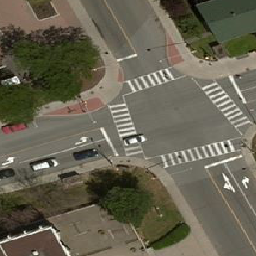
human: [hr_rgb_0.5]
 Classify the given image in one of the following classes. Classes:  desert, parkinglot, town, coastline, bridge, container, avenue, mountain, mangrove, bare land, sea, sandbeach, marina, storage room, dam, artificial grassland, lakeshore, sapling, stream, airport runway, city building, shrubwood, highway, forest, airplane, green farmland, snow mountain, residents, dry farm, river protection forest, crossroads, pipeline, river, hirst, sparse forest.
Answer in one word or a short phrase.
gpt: crossroads